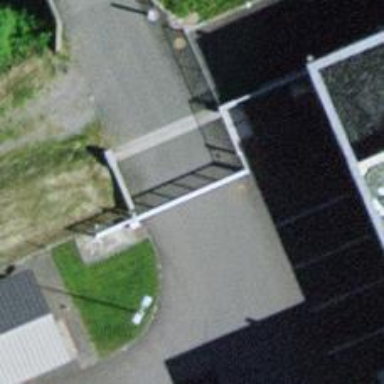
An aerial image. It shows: Gate.